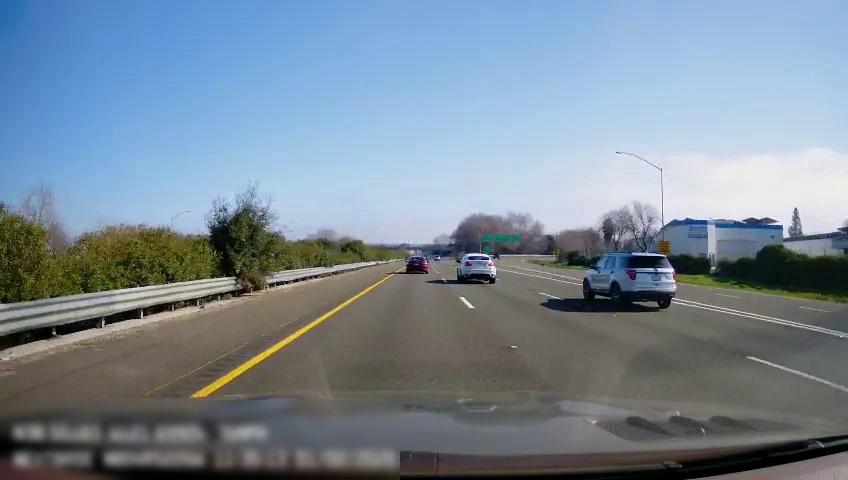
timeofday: Day
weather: Sunny
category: Drivable Space
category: Vehicles | SUV
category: Vehicles | Car
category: Vehicles | SUV
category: Lanes | Current Lane
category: Lanes | Current Lane
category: Lanes | Alternate Lane
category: Lanes | Alternate Lane
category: Lanes | Alternate Lane
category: Lanes | Alternate Lane
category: Traffic | Signs
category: Traffic | Signs
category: Traffic | Signs
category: Traffic | Signs